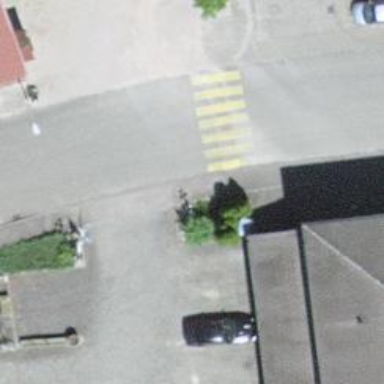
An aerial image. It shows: Zebra crossing on the road.